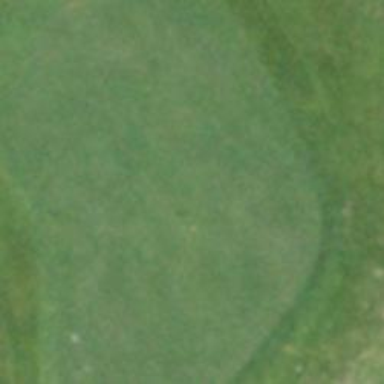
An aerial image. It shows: View of golf hole.